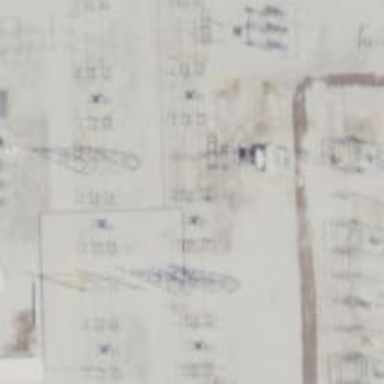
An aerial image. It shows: Switch used for power control.